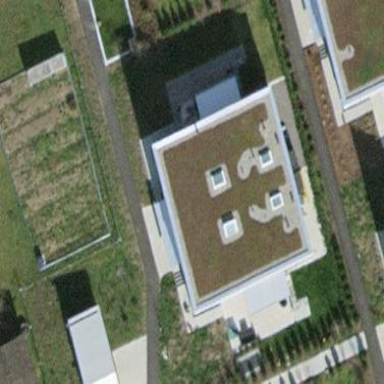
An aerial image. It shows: Terrace building.